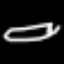
Label: pencil